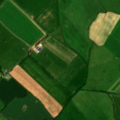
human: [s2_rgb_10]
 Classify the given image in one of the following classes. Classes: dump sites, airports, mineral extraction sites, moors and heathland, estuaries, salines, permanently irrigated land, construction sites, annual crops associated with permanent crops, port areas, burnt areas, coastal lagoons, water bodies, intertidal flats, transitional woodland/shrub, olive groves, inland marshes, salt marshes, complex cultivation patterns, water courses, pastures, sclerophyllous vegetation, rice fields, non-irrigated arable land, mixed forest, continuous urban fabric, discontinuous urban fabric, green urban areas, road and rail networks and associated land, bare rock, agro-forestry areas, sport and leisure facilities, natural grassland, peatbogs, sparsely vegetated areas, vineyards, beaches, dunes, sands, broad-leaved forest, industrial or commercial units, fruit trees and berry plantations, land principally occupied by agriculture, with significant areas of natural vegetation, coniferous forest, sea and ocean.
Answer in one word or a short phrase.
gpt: non-irrigated arable land, pastures